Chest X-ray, PA view. Patient: 49 years old, sex M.
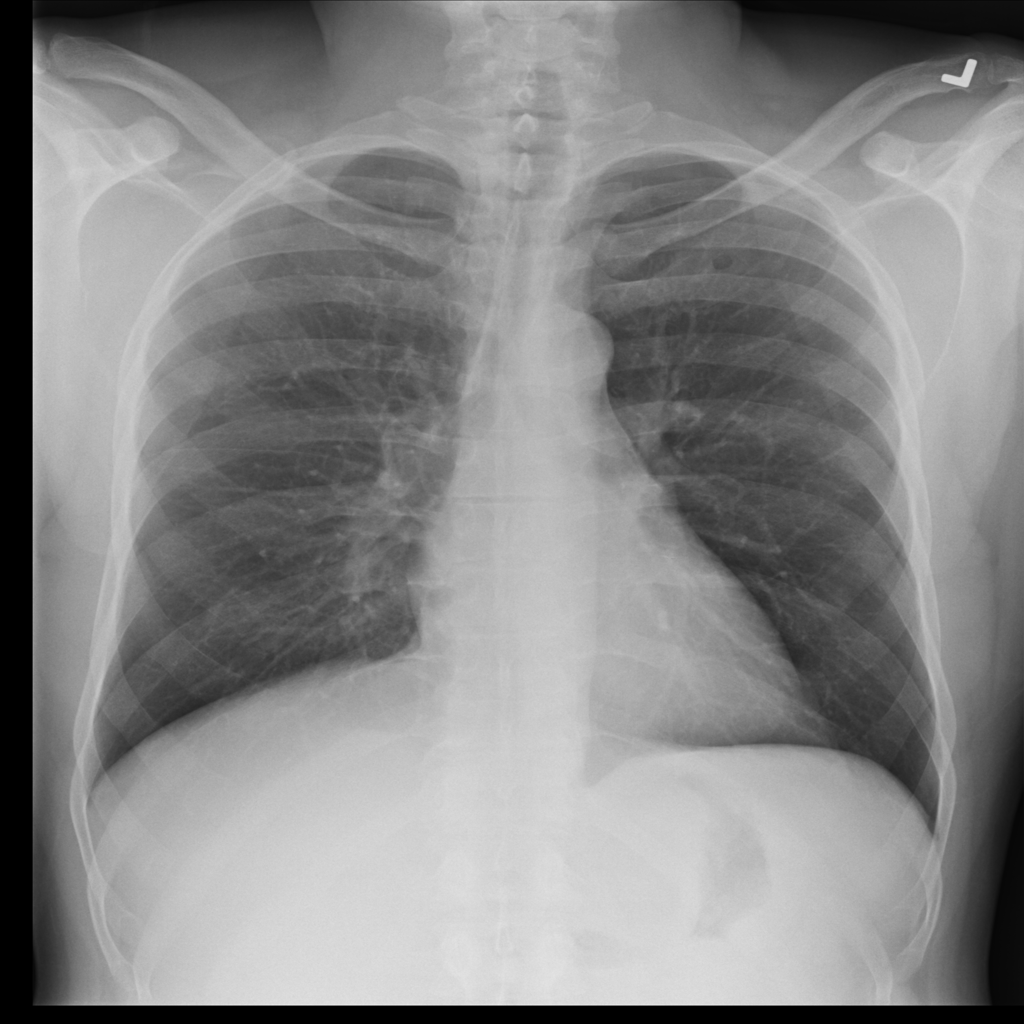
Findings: No Finding